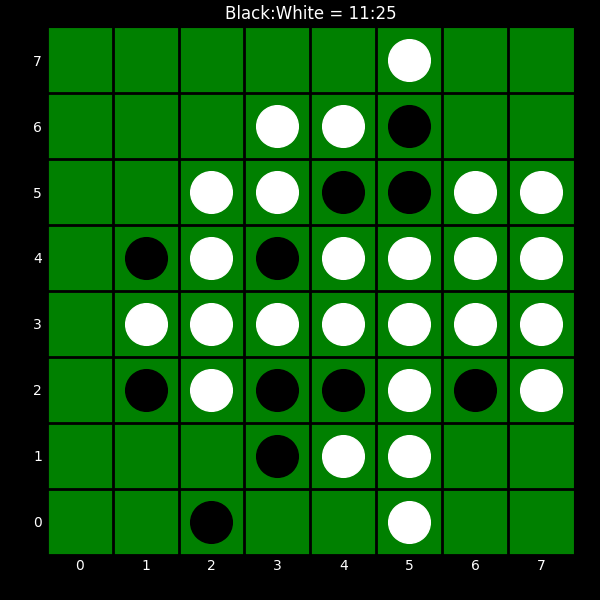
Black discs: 11
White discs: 25